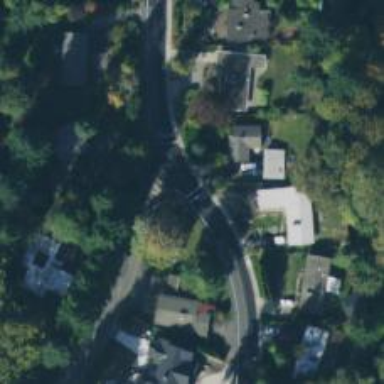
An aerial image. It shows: Asphalt footway with marked crossing.